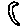
Label: moon